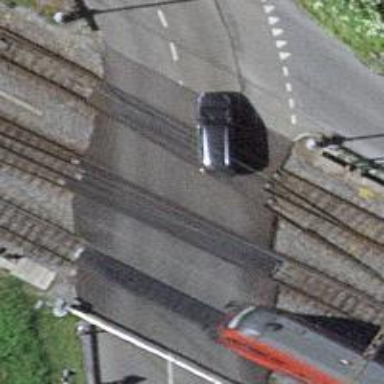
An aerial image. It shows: Level crossing with double half barrier.